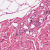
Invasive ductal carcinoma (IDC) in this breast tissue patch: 0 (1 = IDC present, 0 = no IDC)